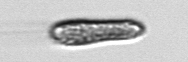
Label: Pseudochattonella_farcimen